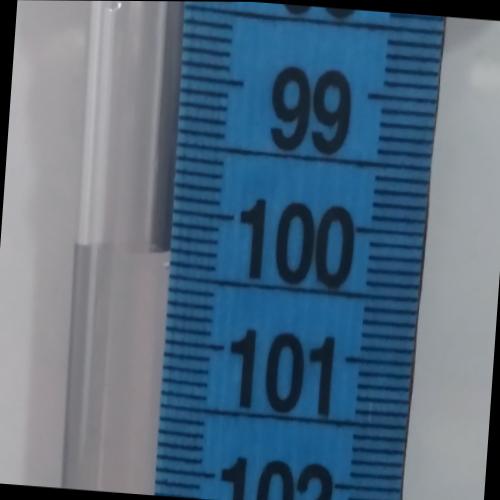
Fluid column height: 100.3 cm